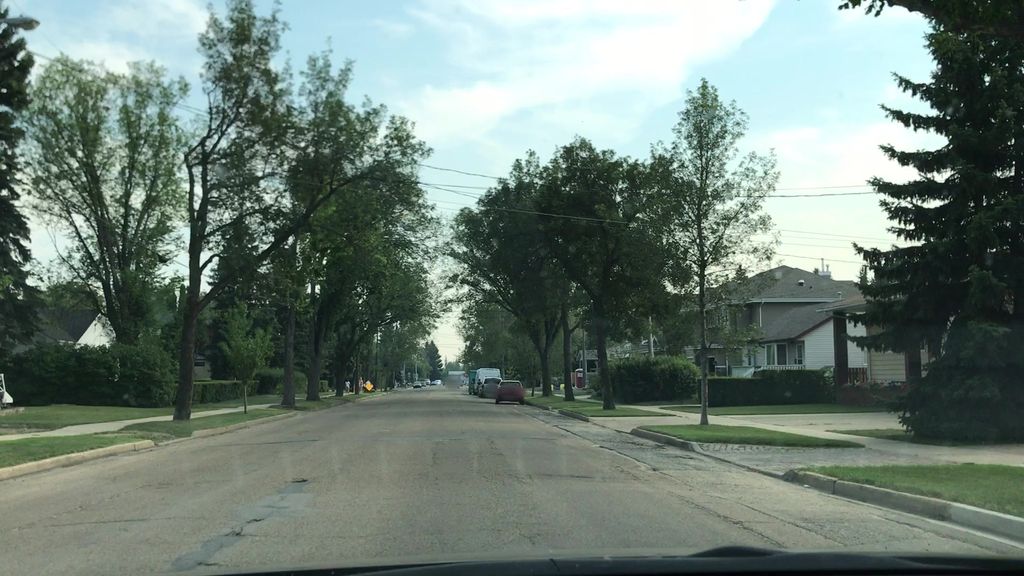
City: edmonton